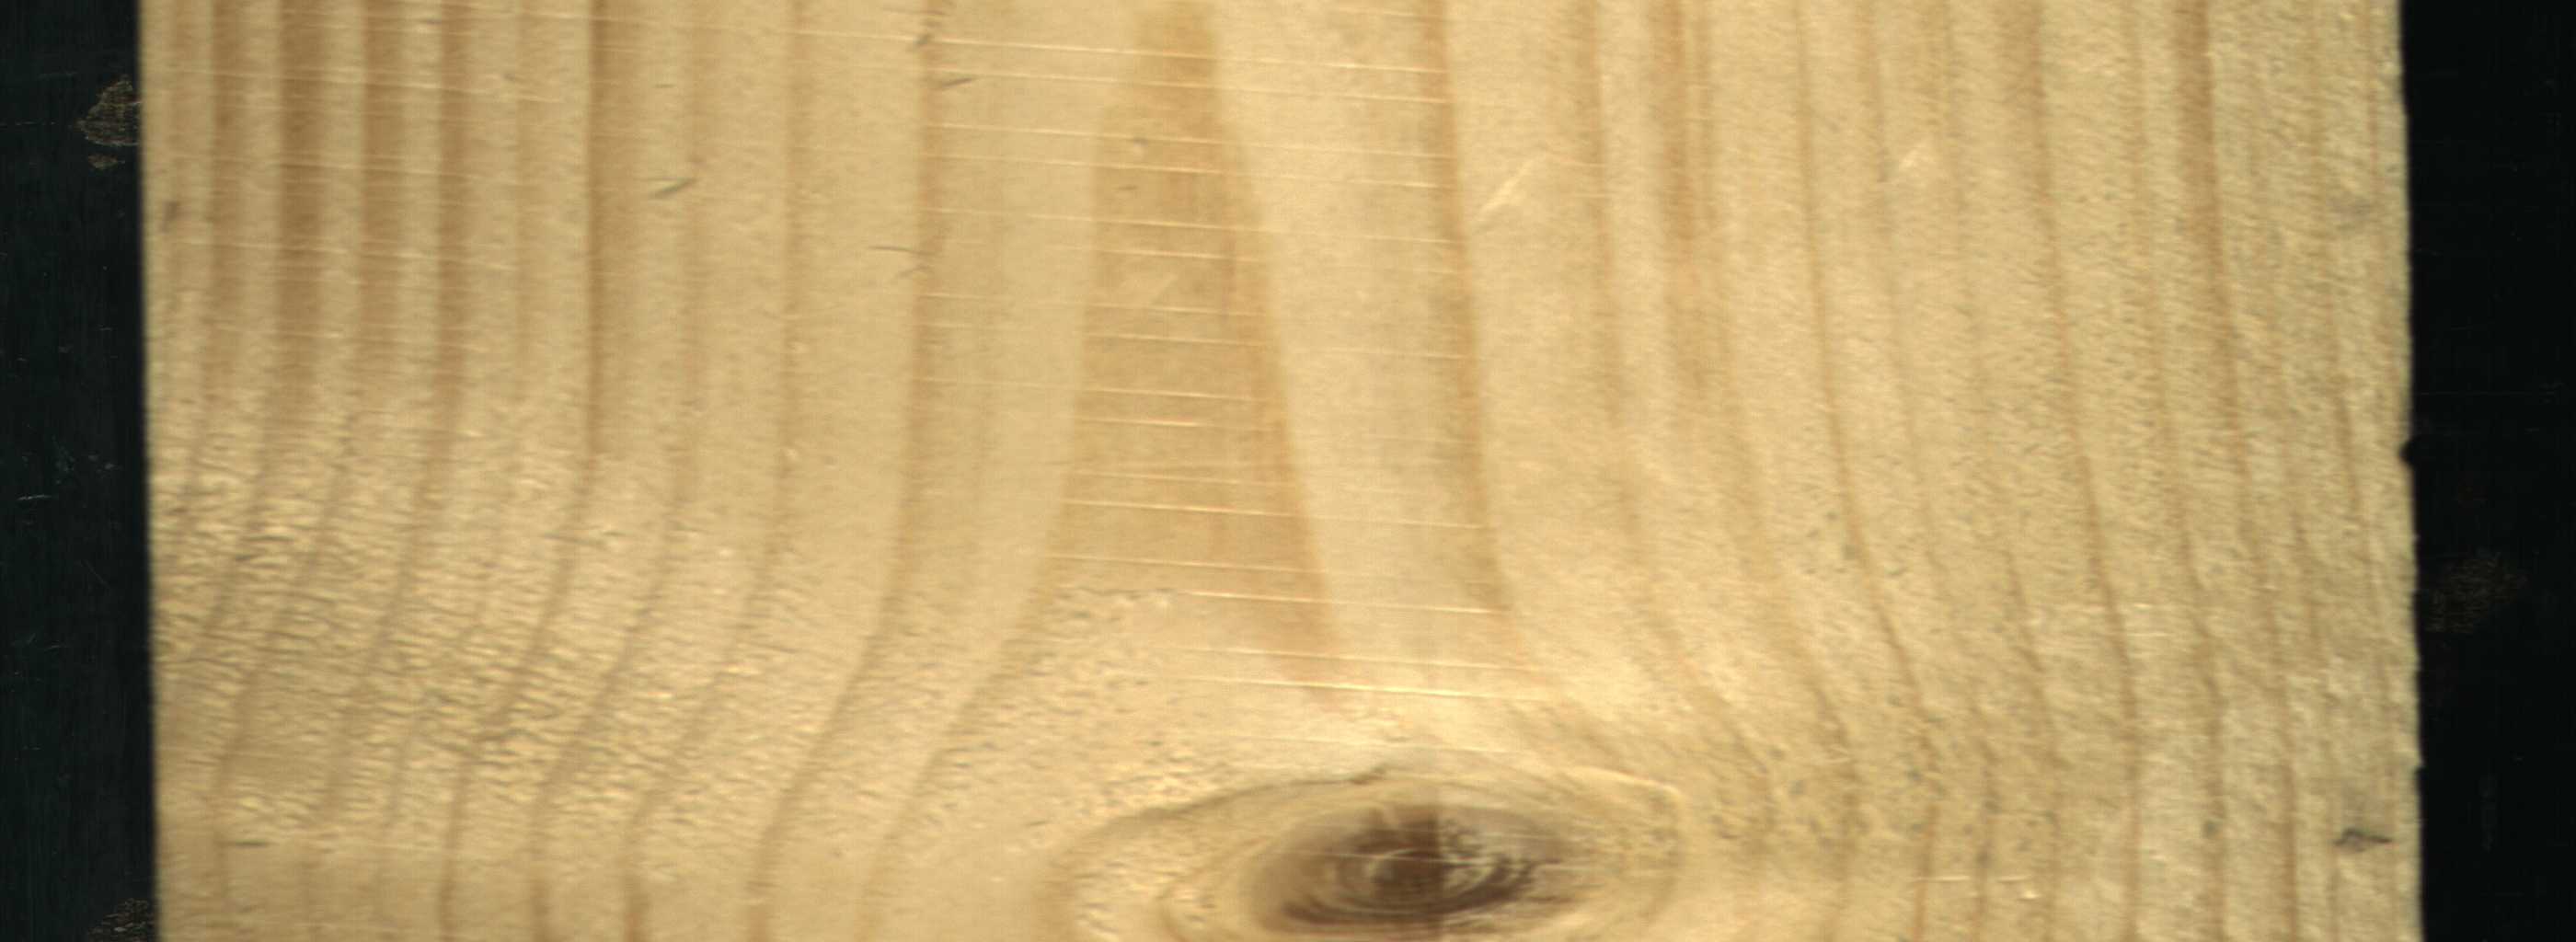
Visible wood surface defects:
Live_Knot